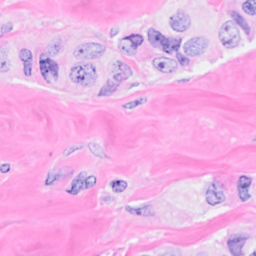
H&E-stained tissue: Breast